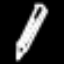
Label: pencil